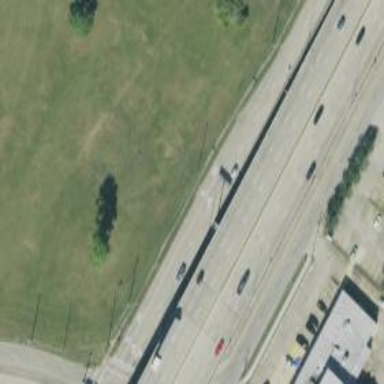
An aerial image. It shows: Trunk link highway.